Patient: sex M, age 66
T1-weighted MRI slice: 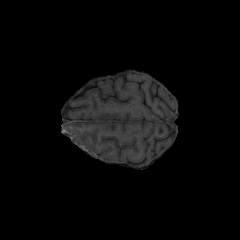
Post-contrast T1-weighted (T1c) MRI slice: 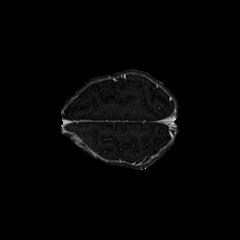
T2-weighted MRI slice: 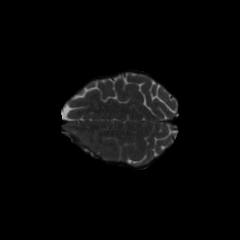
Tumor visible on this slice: no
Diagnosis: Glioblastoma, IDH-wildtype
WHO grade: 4